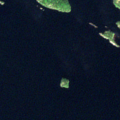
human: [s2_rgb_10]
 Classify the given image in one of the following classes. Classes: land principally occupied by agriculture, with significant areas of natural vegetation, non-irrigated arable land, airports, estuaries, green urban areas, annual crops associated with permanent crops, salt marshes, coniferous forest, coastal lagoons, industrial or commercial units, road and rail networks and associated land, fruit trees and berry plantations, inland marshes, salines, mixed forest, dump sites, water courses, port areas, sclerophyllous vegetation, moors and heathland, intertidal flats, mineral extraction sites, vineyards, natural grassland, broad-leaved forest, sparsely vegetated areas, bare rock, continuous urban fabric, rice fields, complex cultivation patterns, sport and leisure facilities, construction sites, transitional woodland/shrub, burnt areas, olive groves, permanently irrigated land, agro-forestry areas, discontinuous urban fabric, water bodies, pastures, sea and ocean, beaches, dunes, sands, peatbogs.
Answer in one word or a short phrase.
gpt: coniferous forest, water bodies